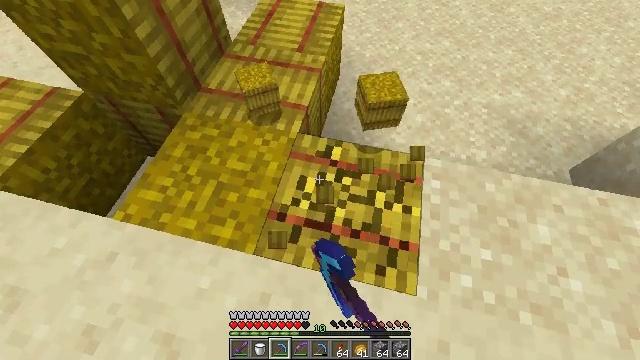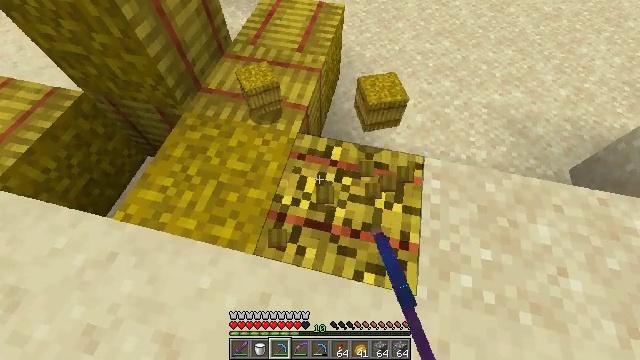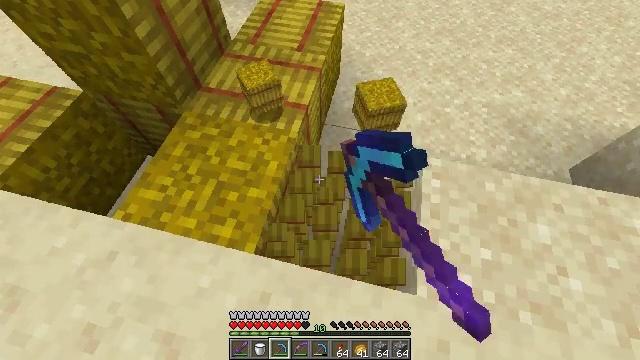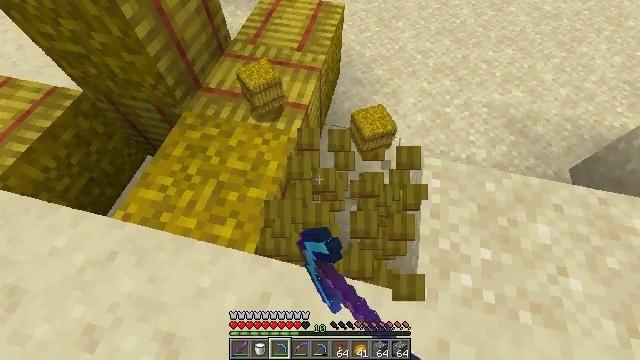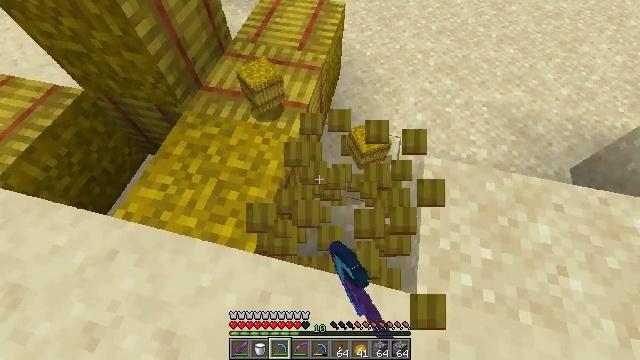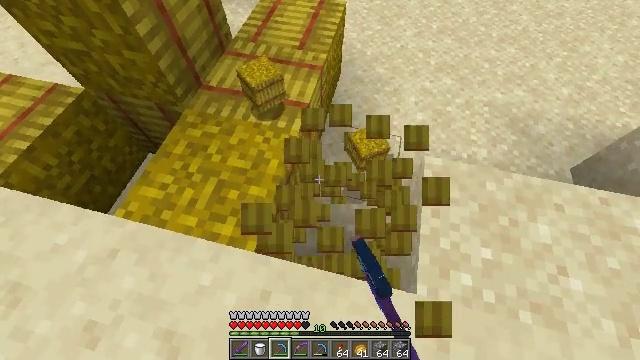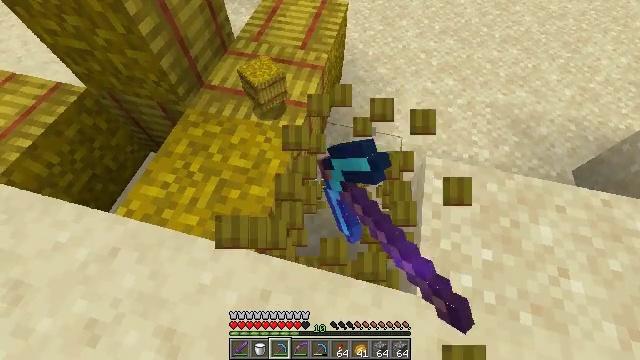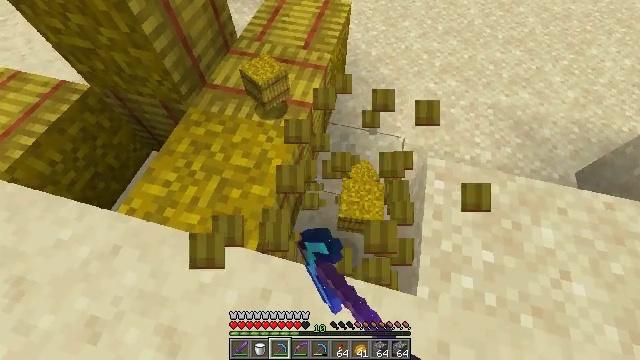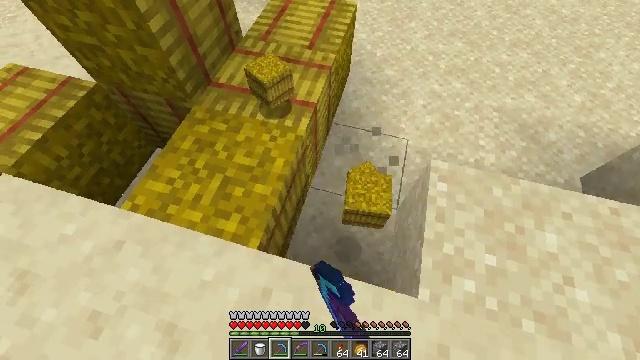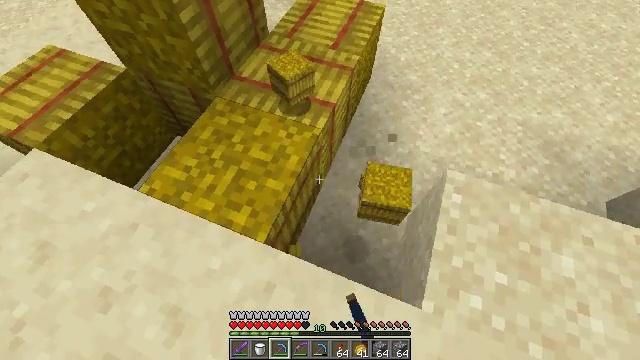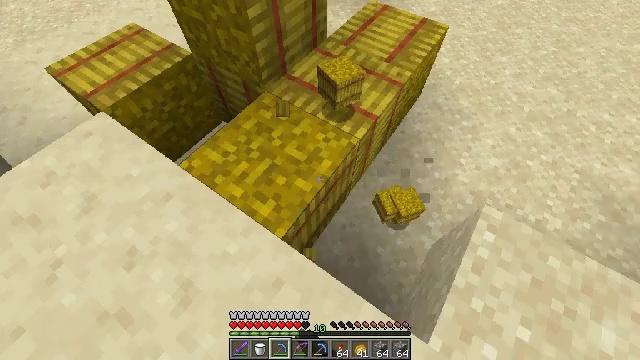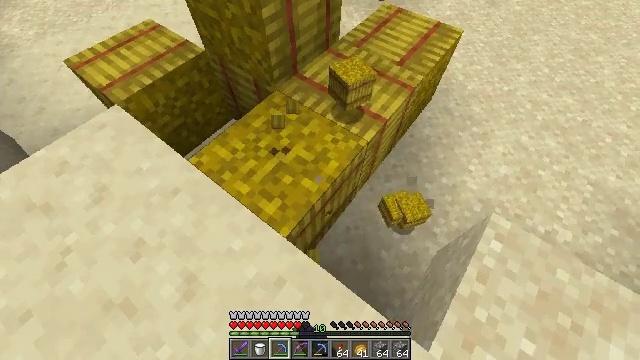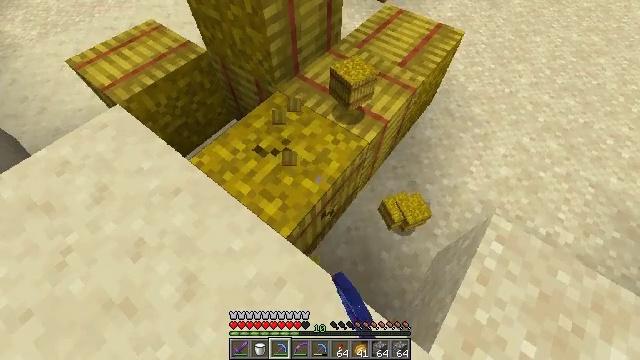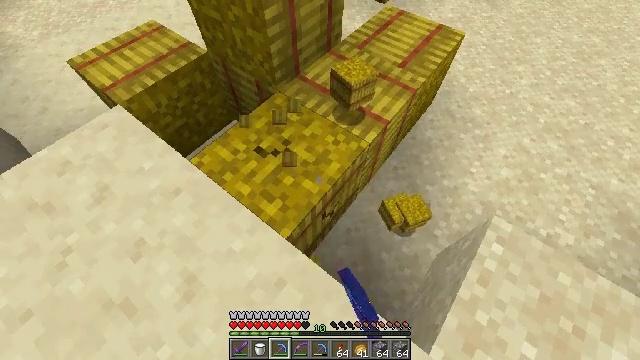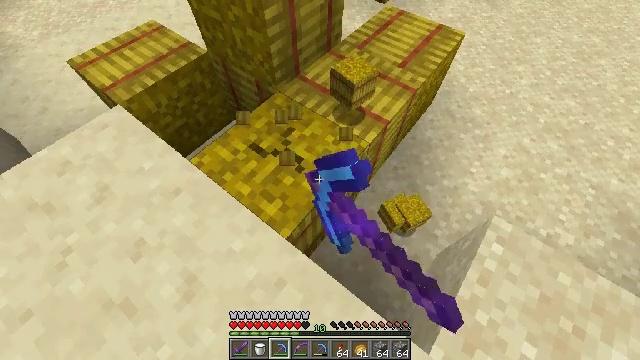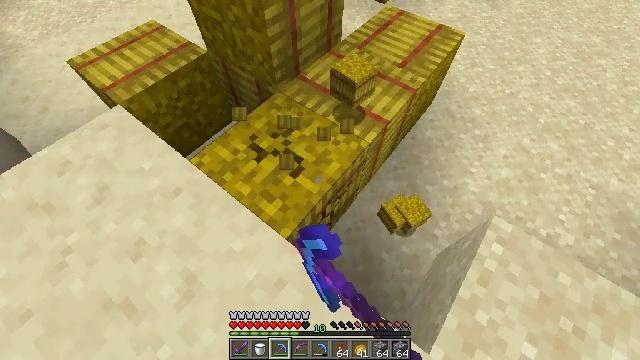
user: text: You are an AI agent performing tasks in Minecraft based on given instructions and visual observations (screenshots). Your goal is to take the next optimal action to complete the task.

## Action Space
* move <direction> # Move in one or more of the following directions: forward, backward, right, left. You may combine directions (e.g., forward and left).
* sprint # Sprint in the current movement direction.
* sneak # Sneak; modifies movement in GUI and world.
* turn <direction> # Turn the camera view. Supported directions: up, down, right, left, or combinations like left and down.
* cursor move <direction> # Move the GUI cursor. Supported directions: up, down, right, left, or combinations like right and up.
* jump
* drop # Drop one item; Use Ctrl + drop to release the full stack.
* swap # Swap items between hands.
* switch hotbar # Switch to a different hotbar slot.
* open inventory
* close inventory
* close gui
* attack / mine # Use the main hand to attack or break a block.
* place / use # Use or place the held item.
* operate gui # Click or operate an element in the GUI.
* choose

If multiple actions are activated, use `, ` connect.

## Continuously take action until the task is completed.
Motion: motion action
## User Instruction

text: Break the hay block to collect it.
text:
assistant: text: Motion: attack / mine
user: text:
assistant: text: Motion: attack / mine
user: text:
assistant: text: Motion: attack / mine
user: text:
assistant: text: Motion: attack / mine
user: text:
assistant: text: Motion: attack / mine
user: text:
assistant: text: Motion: attack / mine
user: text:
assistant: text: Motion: attack / mine
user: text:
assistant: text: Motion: turn left, attack / mine
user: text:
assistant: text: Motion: turn left, attack / mine
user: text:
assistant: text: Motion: turn left and up, attack / mine
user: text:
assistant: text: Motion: turn left, attack / mine
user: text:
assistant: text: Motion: attack / mine
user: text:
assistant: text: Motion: attack / mine
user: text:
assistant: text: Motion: attack / mine
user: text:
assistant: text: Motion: attack / mine
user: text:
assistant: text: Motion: attack / mine
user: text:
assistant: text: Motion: attack / mine
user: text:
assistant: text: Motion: attack / mine
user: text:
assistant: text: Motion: attack / mine
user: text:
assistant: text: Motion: attack / mine
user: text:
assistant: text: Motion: attack / mine
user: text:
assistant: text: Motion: attack / mine
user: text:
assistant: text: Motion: attack / mine
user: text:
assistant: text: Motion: attack / mine
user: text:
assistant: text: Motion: attack / mine
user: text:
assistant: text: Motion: attack / mine
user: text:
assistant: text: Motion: attack / mine
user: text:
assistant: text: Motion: turn right, attack / mine
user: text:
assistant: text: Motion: turn right and up, attack / mine
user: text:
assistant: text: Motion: turn right, attack / mine